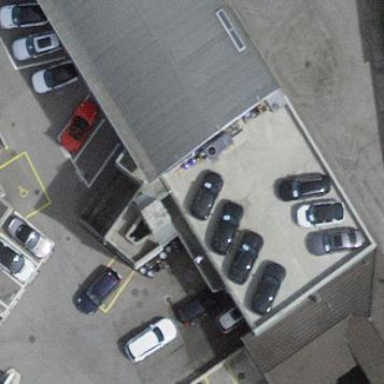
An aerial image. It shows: Building housing car shop.